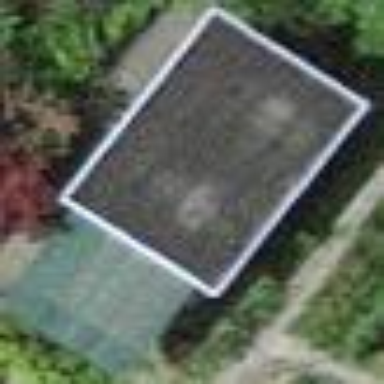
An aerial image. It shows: Hut.